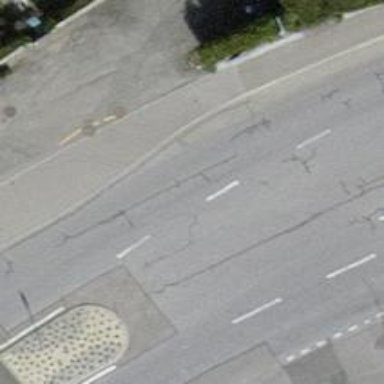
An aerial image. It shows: Secondary link road with asphalt surface.